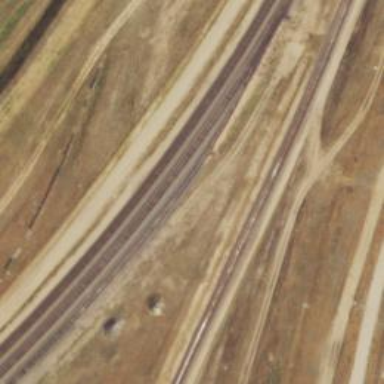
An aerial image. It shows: Wedge used for railway derailment.